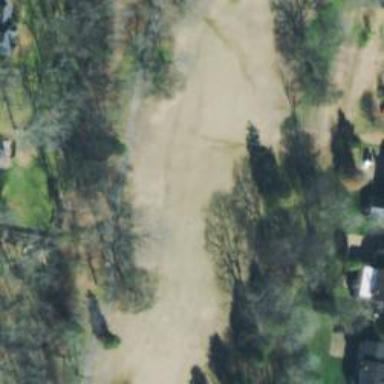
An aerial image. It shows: Golf hole.